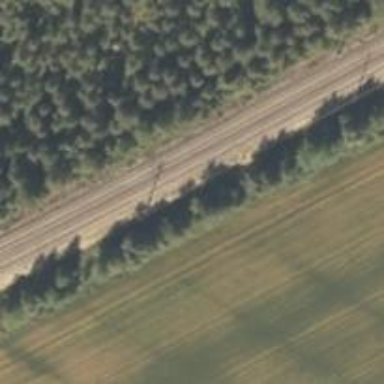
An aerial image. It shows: Overhead neutral section for railway electricity.